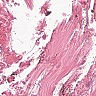
Metastatic tissue present: no